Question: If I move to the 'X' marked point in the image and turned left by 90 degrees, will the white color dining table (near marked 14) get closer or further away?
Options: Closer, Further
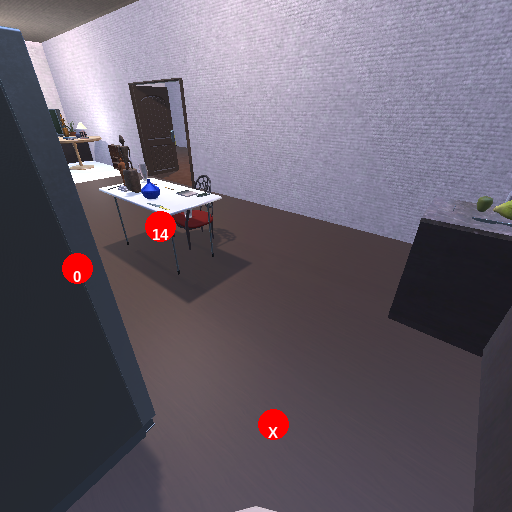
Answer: Closer